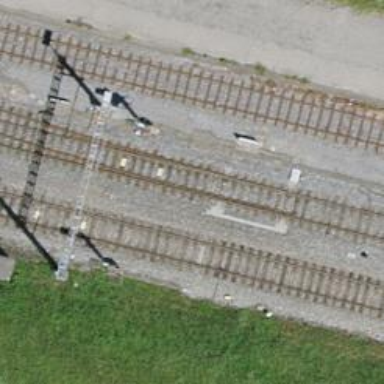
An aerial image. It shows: Railway signal.